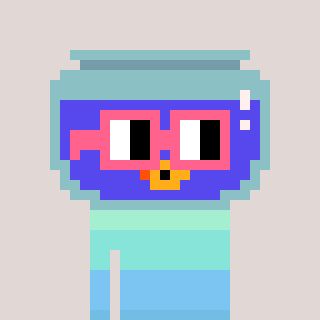
a pixel art character with square pink glasses, a goldfish-shaped head and a peachy-colored body on a warm background